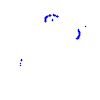
Particle: proton